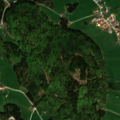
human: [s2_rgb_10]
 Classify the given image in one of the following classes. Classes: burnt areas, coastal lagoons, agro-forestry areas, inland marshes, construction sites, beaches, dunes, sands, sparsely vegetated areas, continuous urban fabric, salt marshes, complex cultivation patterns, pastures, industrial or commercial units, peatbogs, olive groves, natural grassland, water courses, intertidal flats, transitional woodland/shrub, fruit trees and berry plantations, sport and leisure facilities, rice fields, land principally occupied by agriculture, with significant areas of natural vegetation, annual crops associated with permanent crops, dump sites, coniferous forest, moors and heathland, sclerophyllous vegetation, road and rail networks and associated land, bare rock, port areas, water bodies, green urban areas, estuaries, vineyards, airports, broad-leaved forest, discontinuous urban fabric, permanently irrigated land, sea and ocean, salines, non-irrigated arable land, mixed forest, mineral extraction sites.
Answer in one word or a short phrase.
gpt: discontinuous urban fabric, pastures, broad-leaved forest, mixed forest